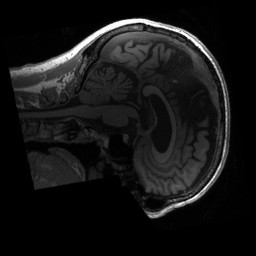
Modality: T1w
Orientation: sagittal
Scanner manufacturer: siemens
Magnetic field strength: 3 T
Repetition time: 2.3 s
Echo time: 0.00287 s